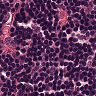
Metastatic tissue present: no